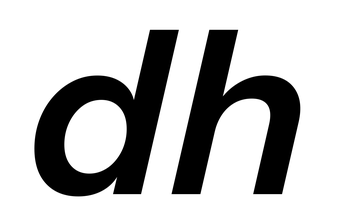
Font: InstrumentSans-Italic_SemiBold_Italic